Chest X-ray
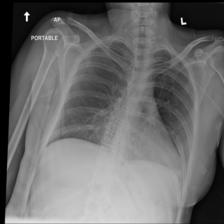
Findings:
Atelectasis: negative
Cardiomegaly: negative
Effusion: negative
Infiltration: negative
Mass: negative
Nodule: negative
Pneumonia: negative
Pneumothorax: negative
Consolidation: negative
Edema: negative
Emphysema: negative
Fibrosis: negative
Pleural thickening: negative
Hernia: negative